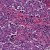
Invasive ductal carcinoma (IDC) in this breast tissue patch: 1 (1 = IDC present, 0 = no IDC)